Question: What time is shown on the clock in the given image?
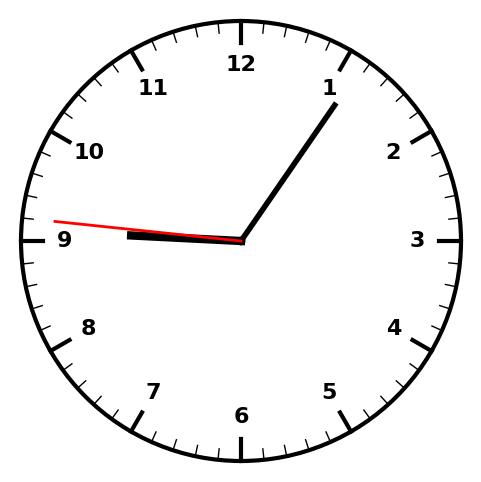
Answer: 09:05:46